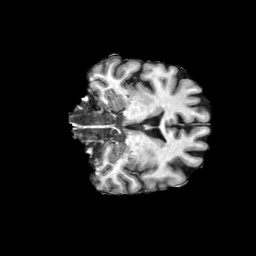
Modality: T1w
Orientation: coronal
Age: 61
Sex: male
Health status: ill